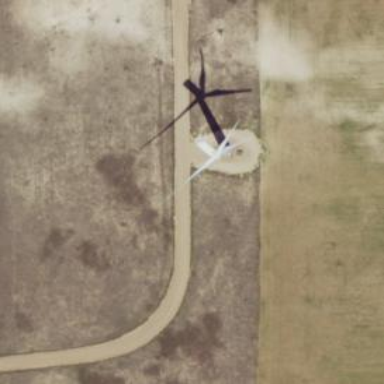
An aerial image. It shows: Wind generator powered by wind. The generator type is horizontal axis and it uses wind turbines.